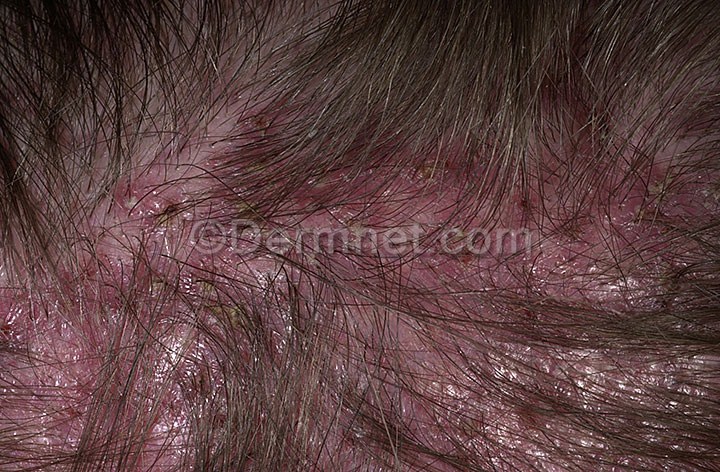
Disease: Hair Loss Photos Alopecia and other Hair Diseases